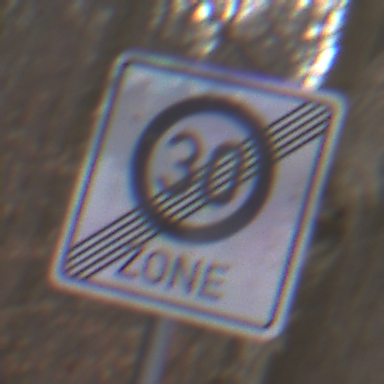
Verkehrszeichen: EndeZone30
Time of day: MorningAfternoon
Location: Outdoor (Nature)
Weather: Overcast
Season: Autumn
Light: Natural